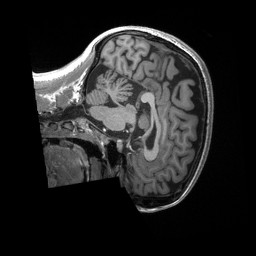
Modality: T1w
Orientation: sagittal
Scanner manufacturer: siemens
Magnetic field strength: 3 T
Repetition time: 2.4 s
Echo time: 0.00224 s